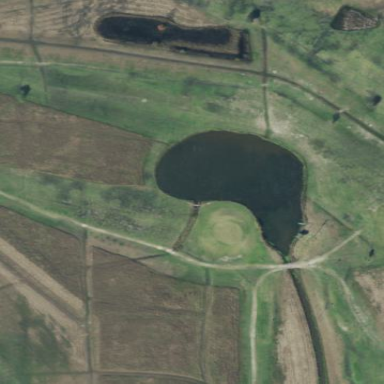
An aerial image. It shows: Water hazard on golf course. The hazard is natural water feature.